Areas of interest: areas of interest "Green Wave Business Plaza"
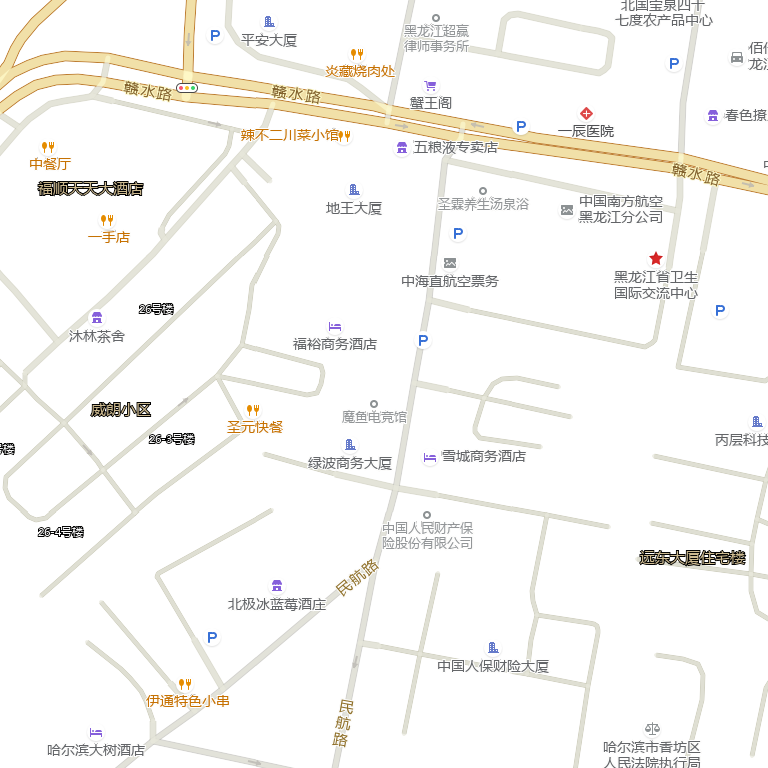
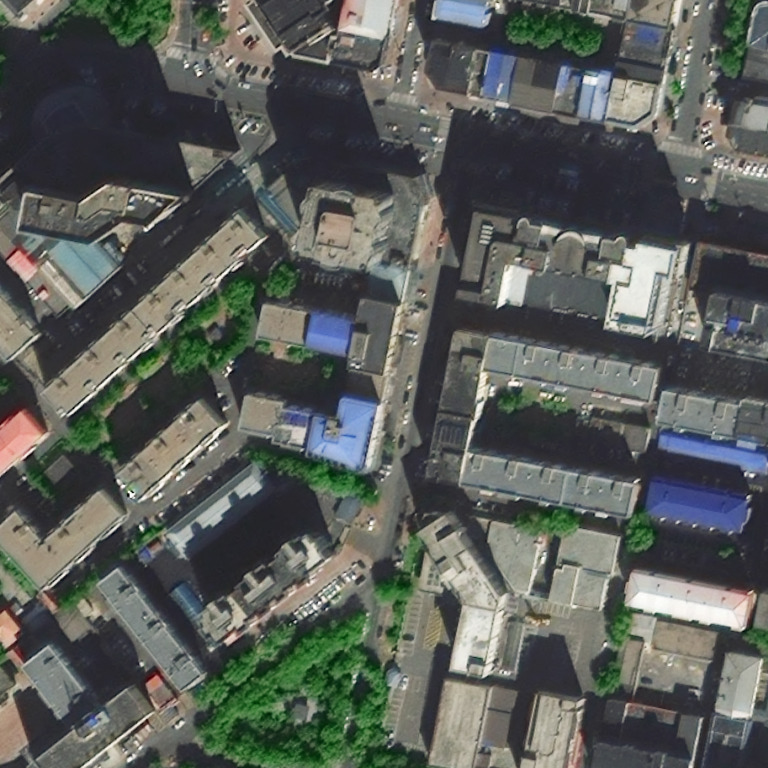